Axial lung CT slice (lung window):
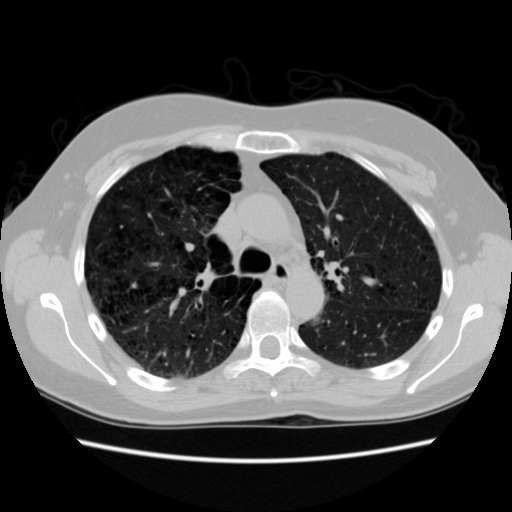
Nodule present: no